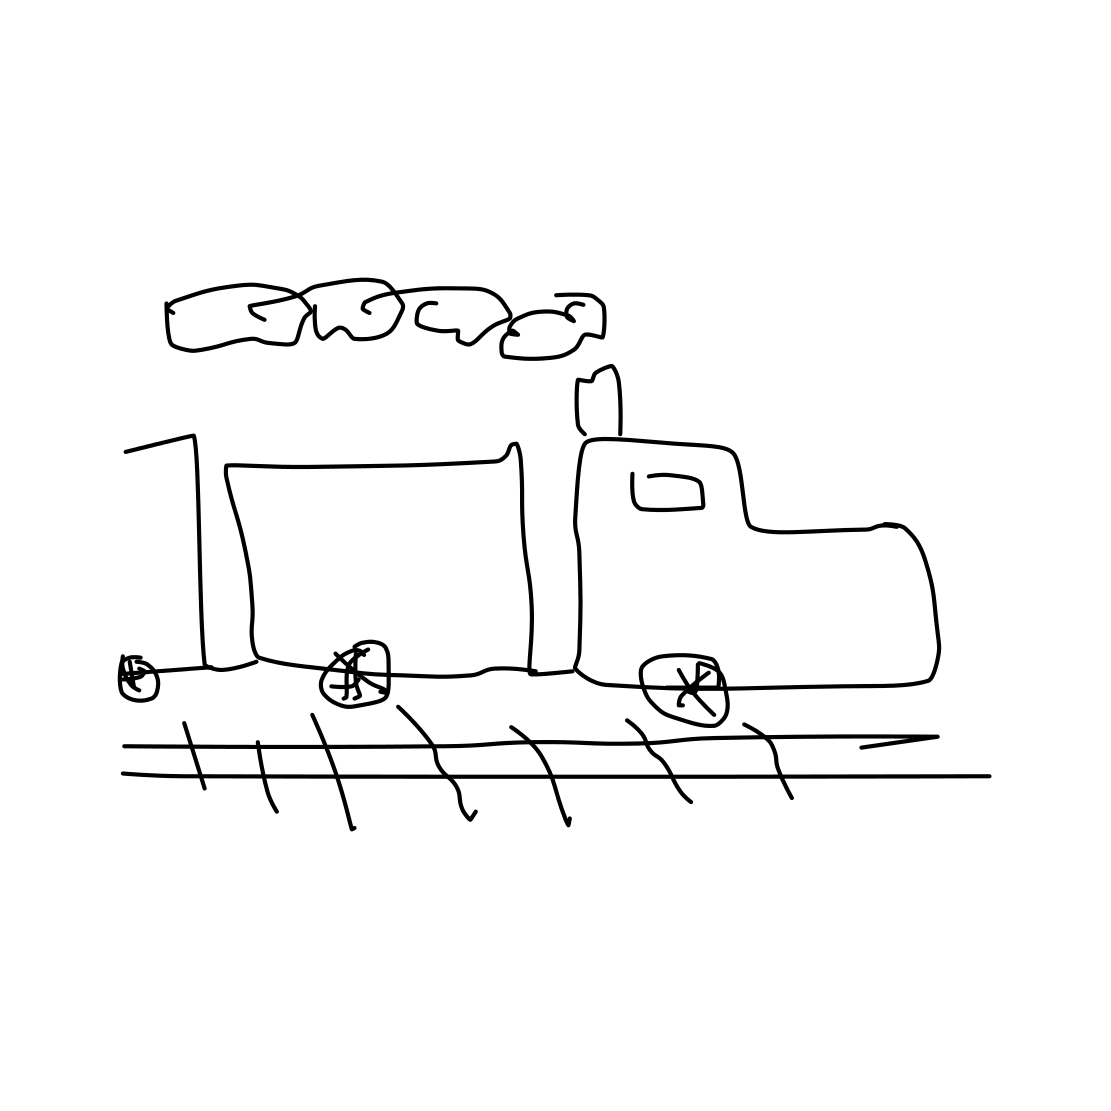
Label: train